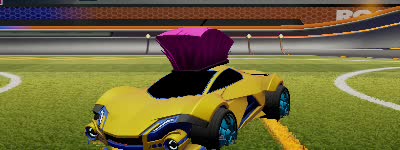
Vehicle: werewolf